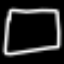
Label: square